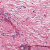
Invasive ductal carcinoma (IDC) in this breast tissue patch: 0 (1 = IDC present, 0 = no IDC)